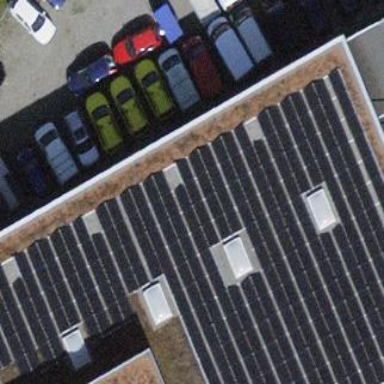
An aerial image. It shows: Solar power generator.